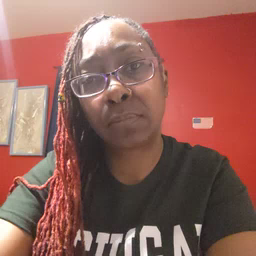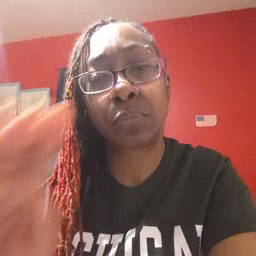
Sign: blue